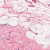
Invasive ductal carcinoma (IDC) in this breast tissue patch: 0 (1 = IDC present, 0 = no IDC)